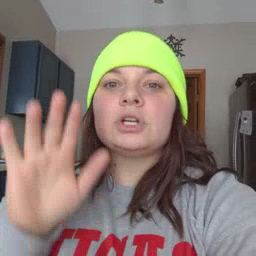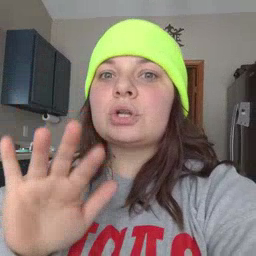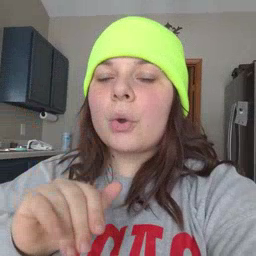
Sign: snow